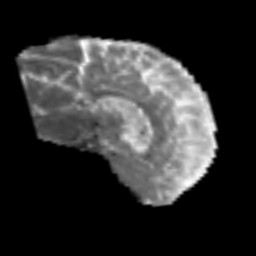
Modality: MD
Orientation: sagittal
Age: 50
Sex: male
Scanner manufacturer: siemens
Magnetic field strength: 3 T
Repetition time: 6.1 s
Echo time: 0.101 s